Field crop: maize
Growth stage: 2
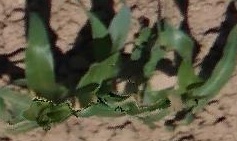
Species: maize